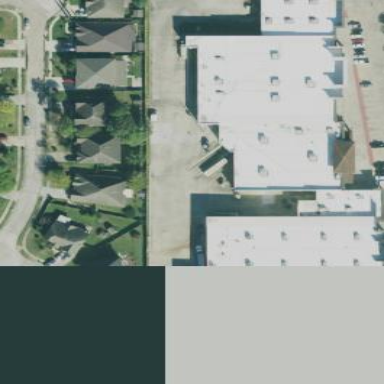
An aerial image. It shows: Retail building.